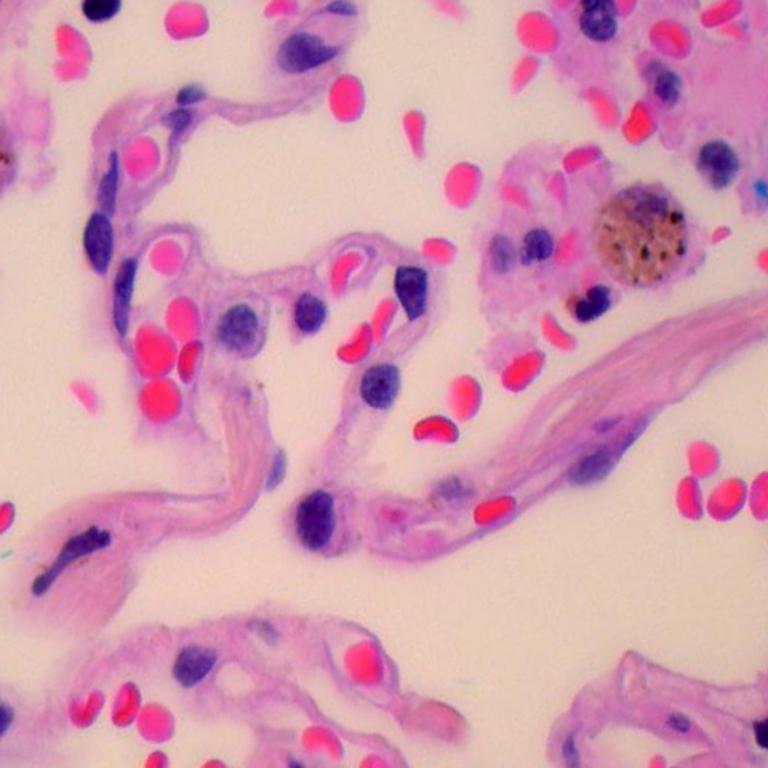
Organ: lung
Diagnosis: benign